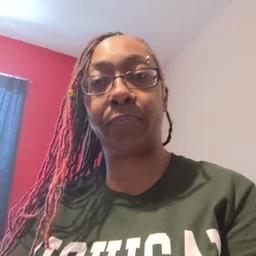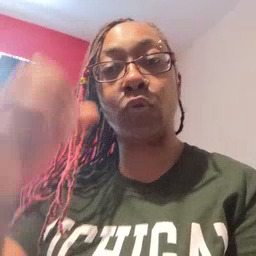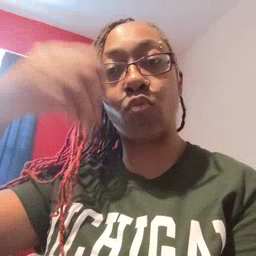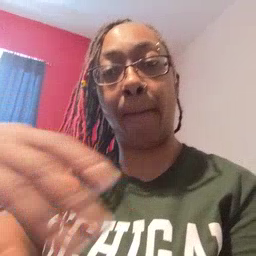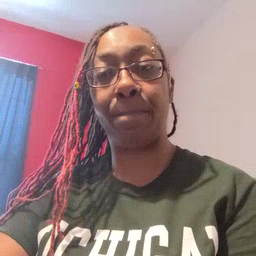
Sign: drop